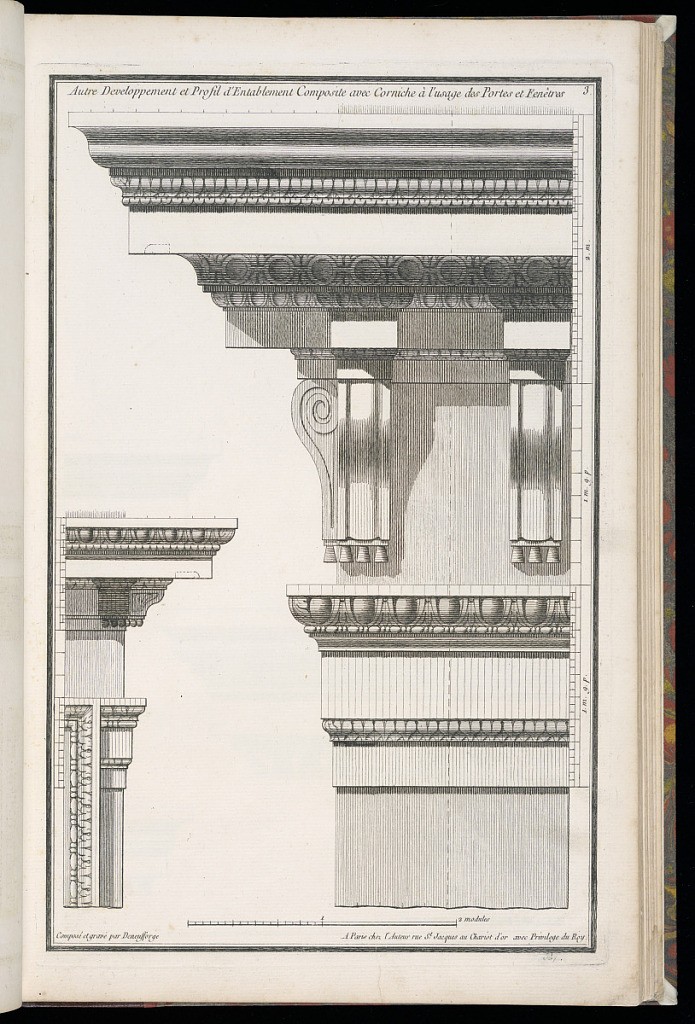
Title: Autre Developpement et Profil d'Entablement Composite avec Corniche à l'usage des Portes et Fenêtres
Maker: Jean-François de Neufforge, Flemish, 1714–1791
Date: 1768
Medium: Engraving on paper
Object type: Print
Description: Façade and profiles of an entablature in the style of the Composite order. The plate is signed and numbered.